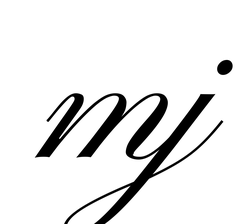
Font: PinyonScript-Regular